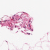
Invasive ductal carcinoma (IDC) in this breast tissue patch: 0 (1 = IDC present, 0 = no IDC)